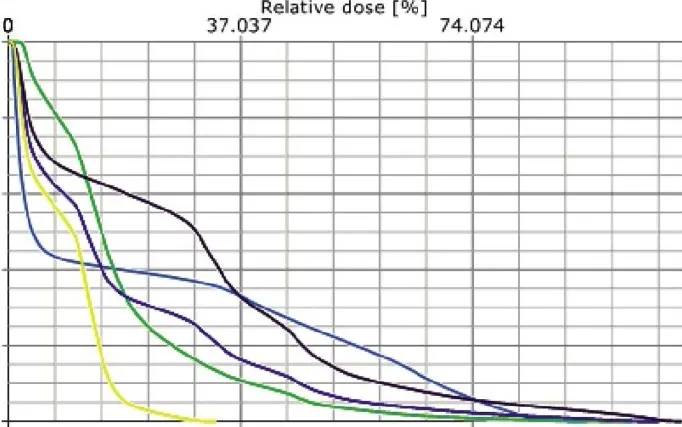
DVH of post treatment break IMRT treatment plan. Line colors as follows: Orange - Spinal Cord, Pink - Heart, Yellow - Total Lung, Green - Right Lung, Blue - Left Lung.
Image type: chart (chart)